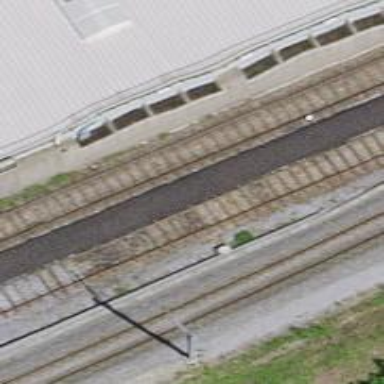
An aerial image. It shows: Railway yard with single rail track. The electrified track has contact line for power supply.